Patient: sex F, age 43
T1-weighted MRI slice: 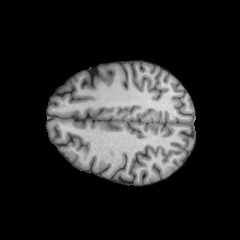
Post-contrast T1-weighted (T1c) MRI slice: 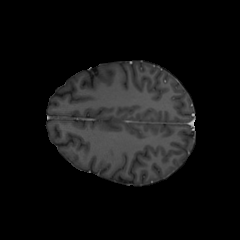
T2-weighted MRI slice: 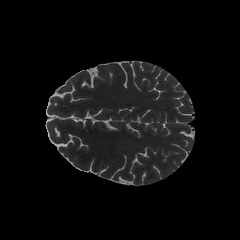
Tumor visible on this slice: no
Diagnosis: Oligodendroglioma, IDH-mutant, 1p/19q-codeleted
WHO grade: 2